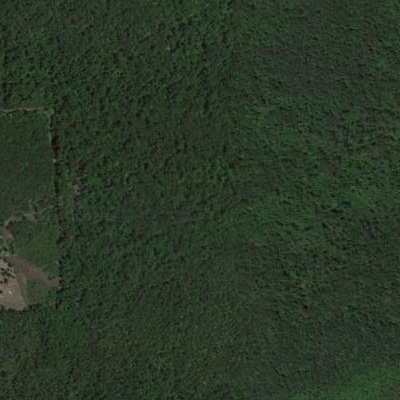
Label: Forest